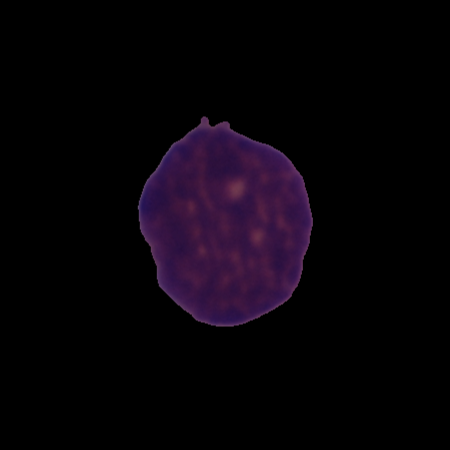
Label: cancer